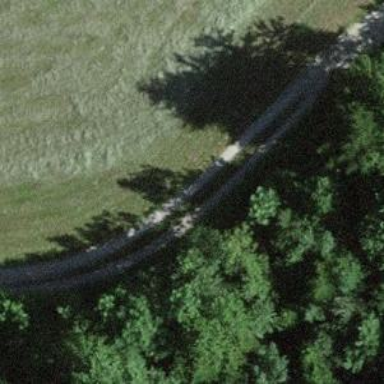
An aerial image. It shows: Track with fine gravel surface. The track type is grade3.